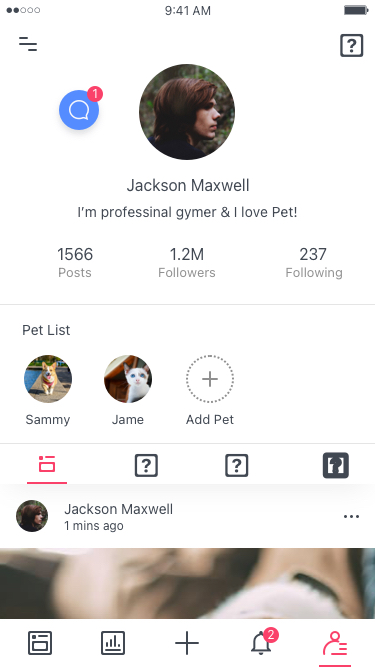
Text in this UI design:
Jackson Maxwell
I’m professinal gymer & I love Pet!
2451
Posts
1.2M
Followers
253
Following
Pet List
Sammy
Jame
Add Pet